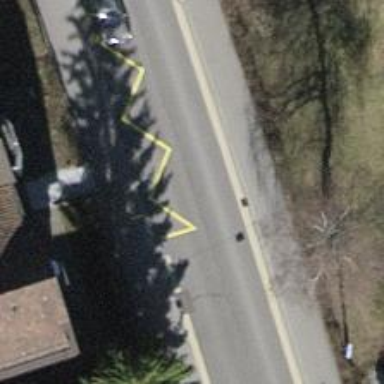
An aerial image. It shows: Trolleybus stop position for public transport.